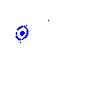
Particle: electron